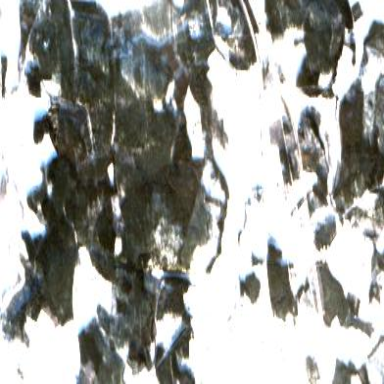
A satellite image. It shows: Mixed woodland with various types of leaves.